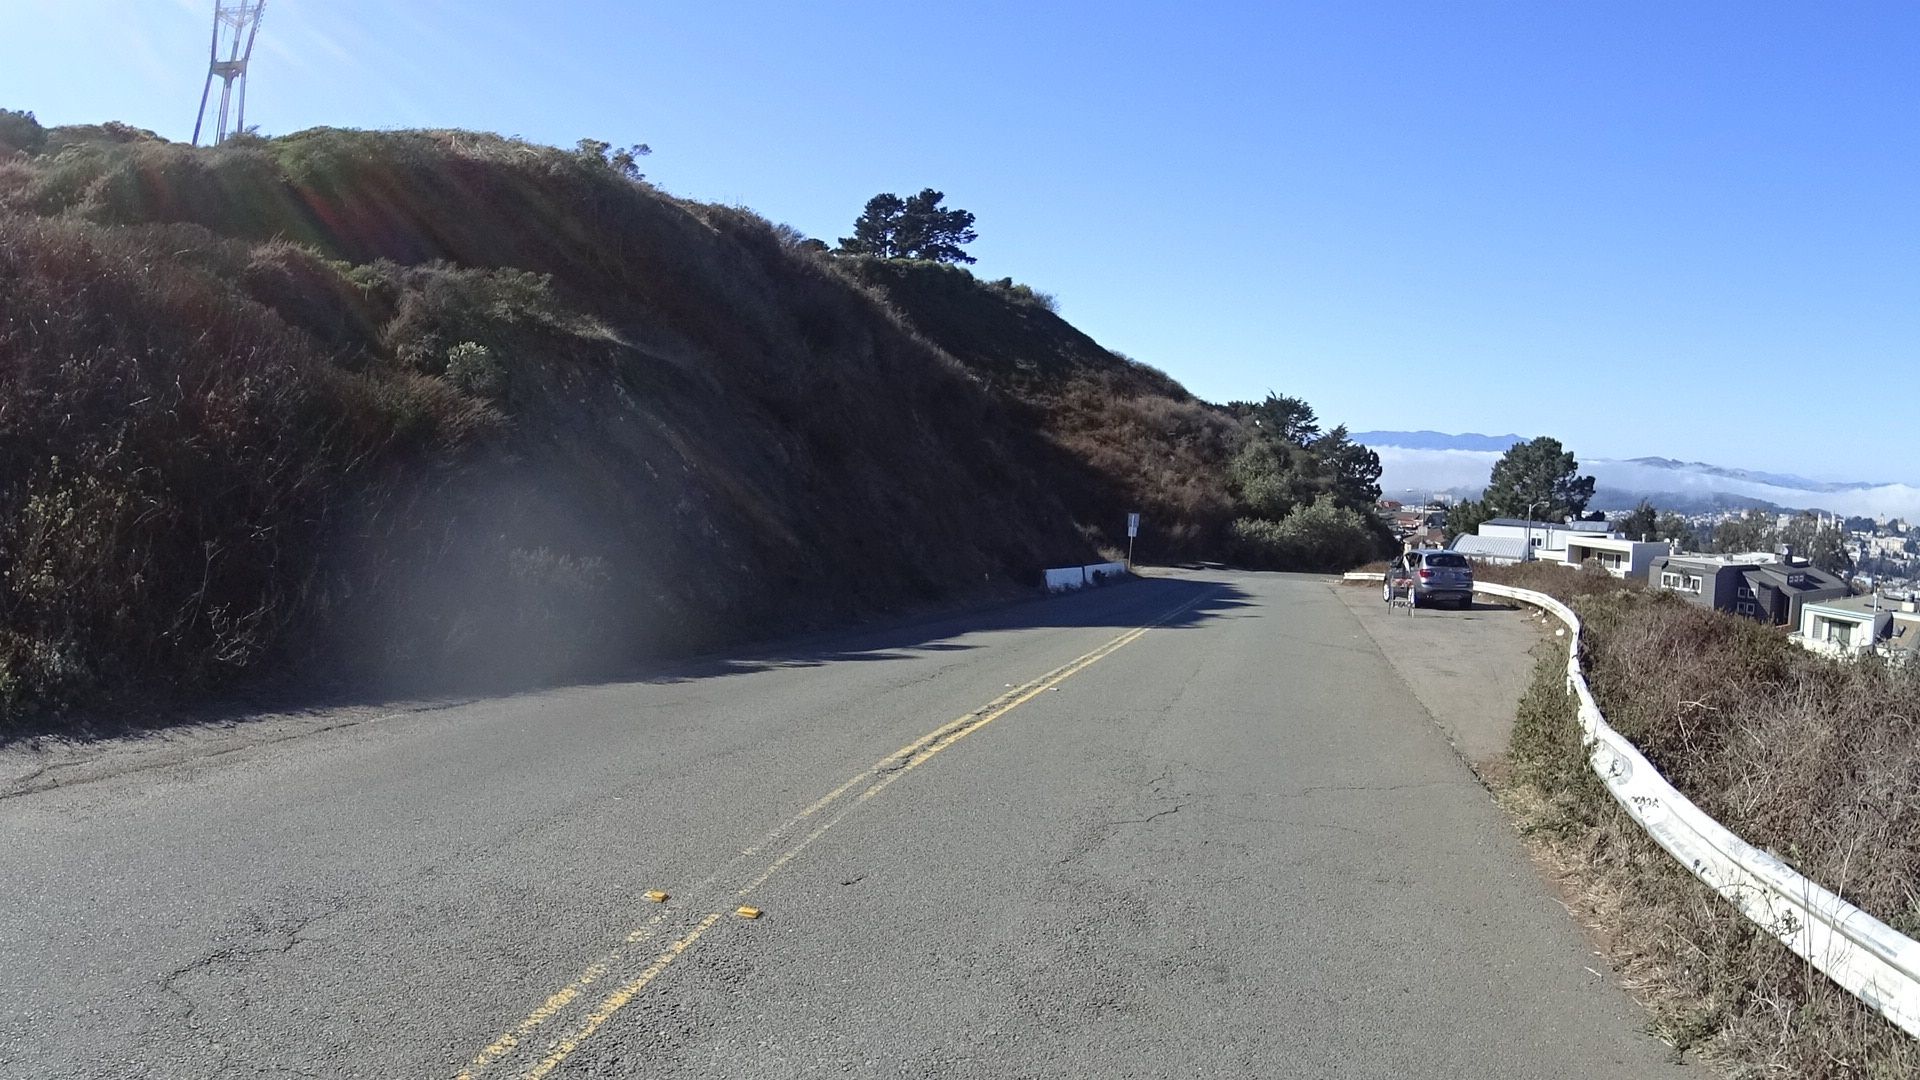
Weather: clear
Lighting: day
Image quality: good
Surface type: driving surface
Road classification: cycleway, tertiary
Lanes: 2
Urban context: urban centre
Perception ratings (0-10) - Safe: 1.49, Lively: 0.95, Beautiful: 8.32, Boring: 2.95, Depressing: 5.15, Wealthy: 2.3